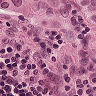
Metastatic tissue present: yes